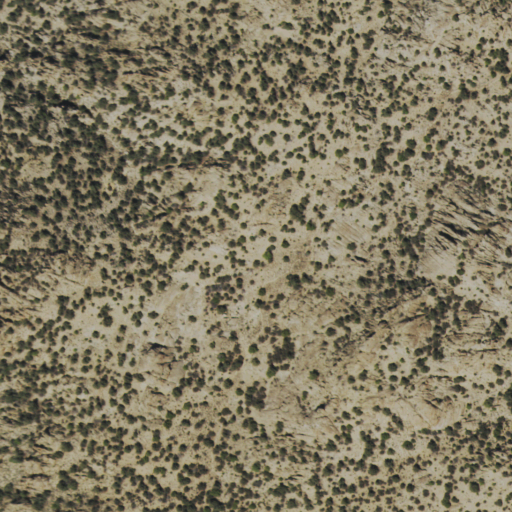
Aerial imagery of mountain in Nevada named Cemetery Hill containing evergreen forest and shrub